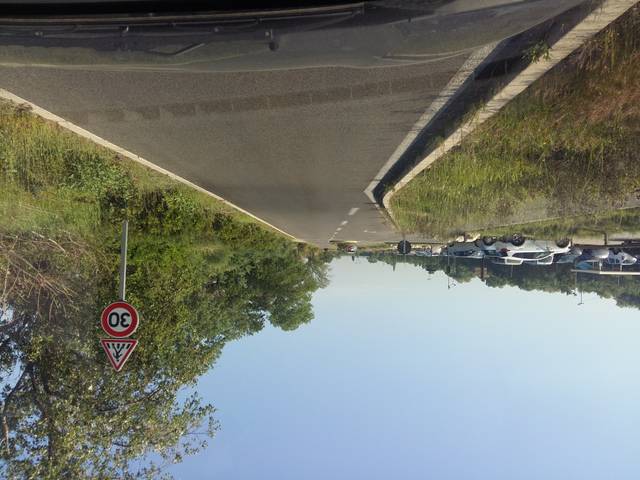
Region: France
Coordinates: 43.952, 4.793